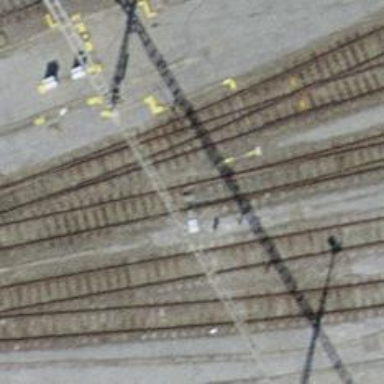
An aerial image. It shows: Railway switch.